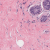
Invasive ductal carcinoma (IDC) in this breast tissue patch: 0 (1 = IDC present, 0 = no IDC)